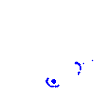
Particle: pion